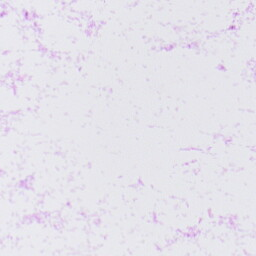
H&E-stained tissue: LymphNode